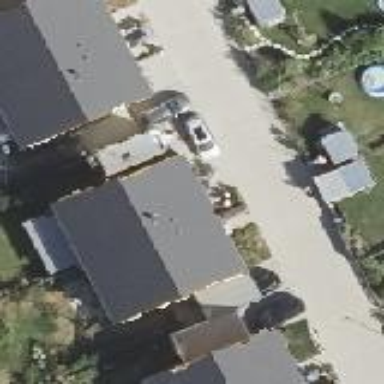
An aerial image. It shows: Semi-detached house.